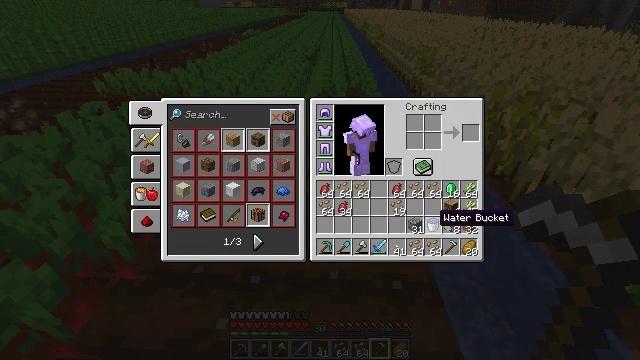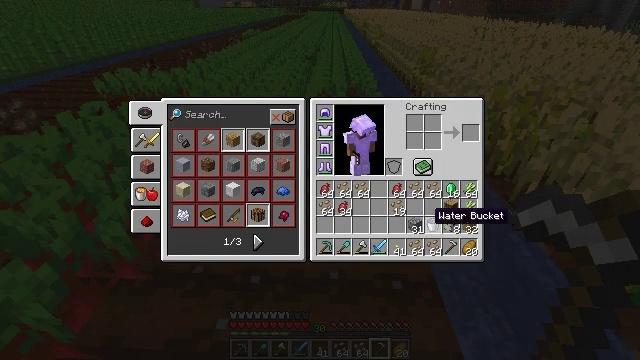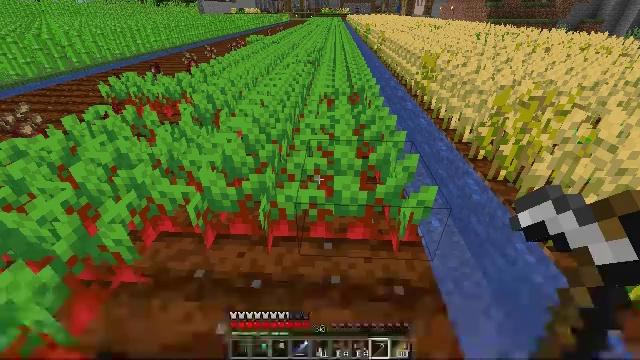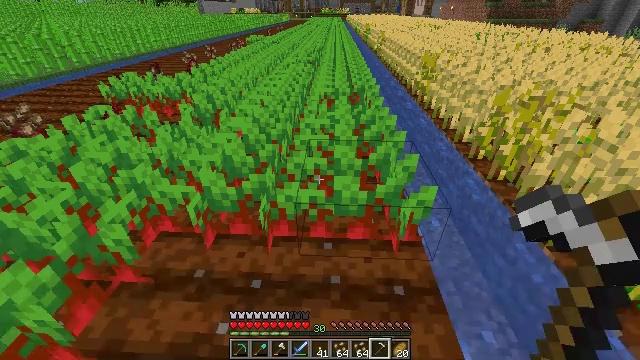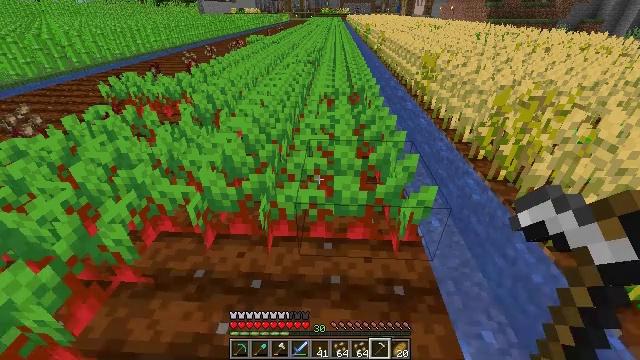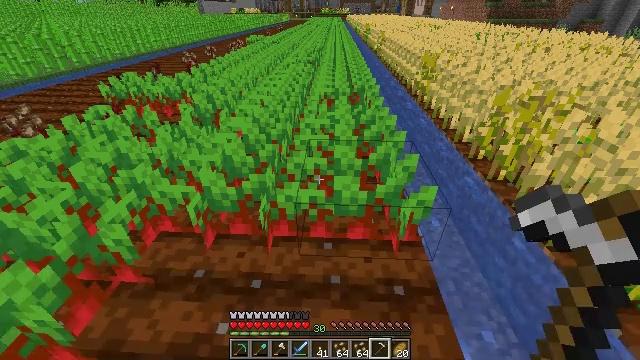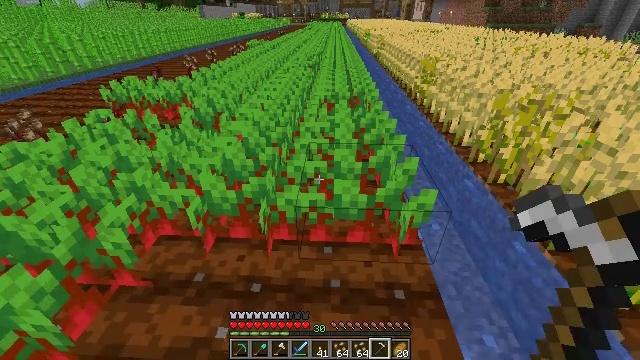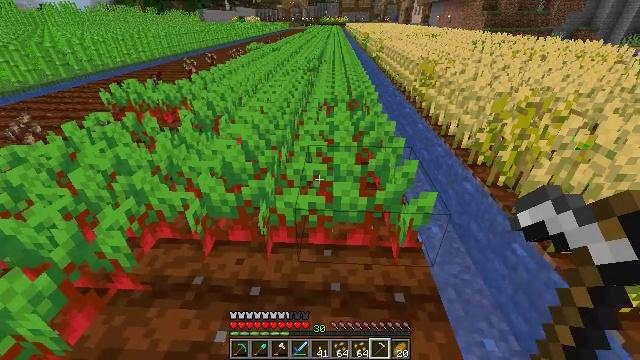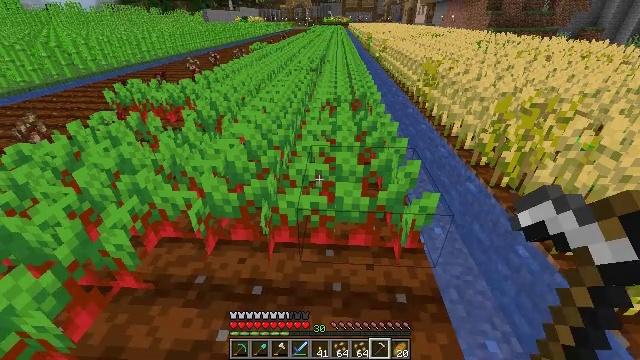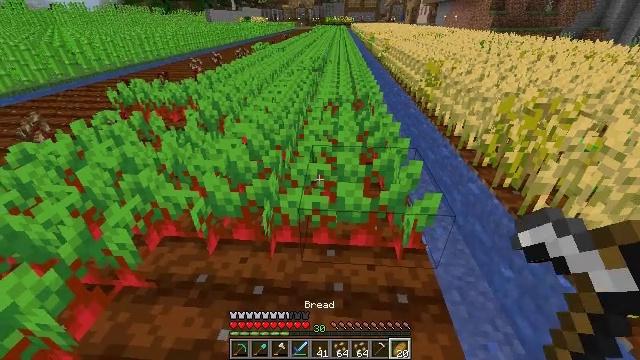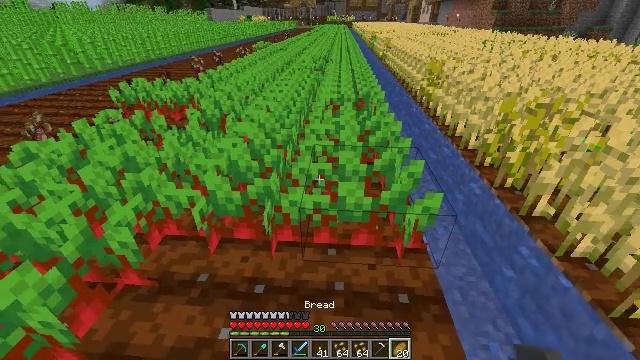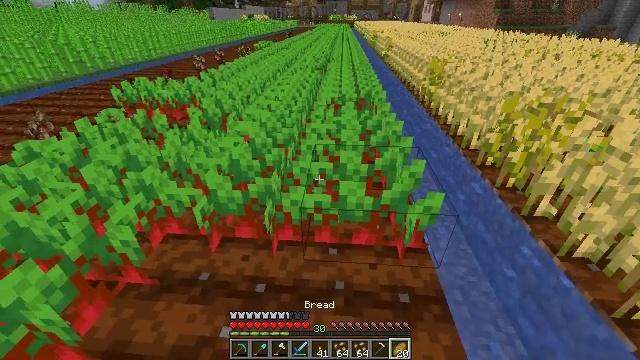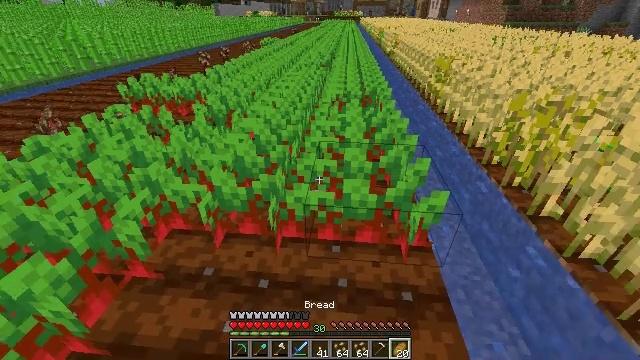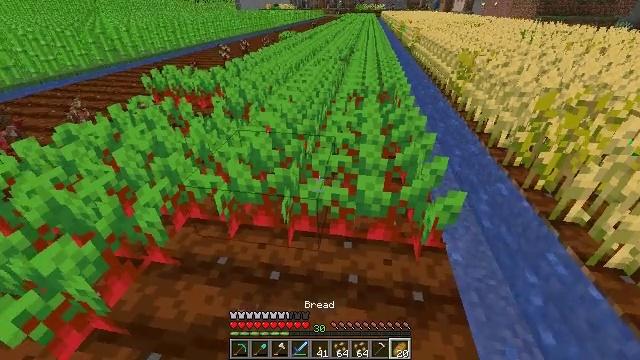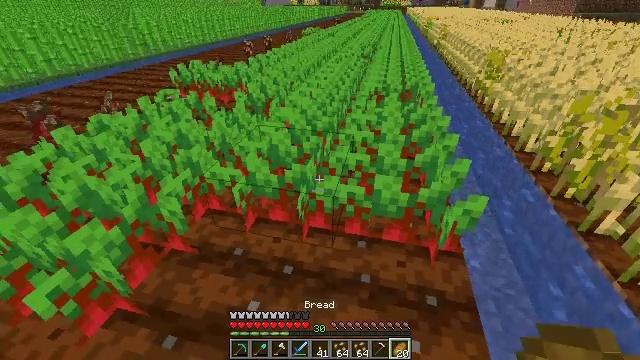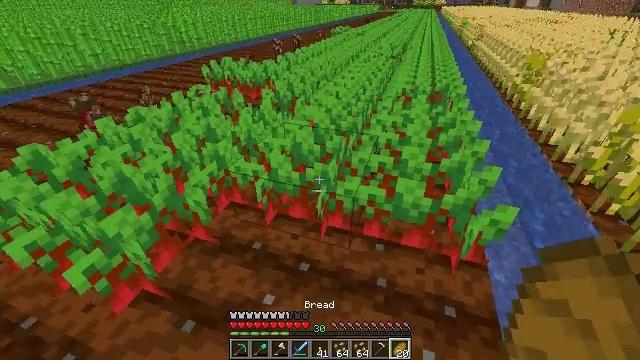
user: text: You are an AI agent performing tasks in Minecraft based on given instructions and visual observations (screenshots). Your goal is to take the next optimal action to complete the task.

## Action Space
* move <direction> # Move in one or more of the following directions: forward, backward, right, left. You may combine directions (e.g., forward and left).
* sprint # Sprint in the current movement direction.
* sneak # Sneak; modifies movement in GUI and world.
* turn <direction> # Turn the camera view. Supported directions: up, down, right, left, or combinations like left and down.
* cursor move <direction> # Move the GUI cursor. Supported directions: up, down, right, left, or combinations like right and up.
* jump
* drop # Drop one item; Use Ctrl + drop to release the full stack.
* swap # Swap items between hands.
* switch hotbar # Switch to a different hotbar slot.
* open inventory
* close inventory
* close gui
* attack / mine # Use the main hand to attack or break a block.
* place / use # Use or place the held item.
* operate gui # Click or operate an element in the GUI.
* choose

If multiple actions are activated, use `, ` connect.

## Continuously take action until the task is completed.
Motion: motion action
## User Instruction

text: Pull up beetroots from the soil.
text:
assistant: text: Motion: no_op
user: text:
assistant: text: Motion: no_op
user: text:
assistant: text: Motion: close gui
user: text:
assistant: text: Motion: no_op
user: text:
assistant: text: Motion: no_op
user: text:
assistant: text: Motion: no_op
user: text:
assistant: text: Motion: no_op
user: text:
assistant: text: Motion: no_op
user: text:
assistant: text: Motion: no_op
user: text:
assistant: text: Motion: no_op
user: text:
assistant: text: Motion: no_op
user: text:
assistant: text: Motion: turn left
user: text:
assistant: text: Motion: turn left and down
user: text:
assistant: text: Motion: turn left
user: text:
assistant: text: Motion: turn left
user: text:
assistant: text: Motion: turn left
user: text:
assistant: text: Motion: move back, turn left
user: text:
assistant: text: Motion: move back, turn left and down
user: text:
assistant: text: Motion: move back, turn left
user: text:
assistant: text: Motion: move back, turn left
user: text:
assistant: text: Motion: no_op
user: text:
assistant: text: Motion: no_op
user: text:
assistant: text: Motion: no_op
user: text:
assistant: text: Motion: no_op
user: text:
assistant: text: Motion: move forward
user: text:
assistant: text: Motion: move forward and move left
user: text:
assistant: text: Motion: move forward and move left
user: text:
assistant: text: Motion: move forward and move left
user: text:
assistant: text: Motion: move forward and move left
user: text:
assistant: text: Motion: move forward and move left, turn right